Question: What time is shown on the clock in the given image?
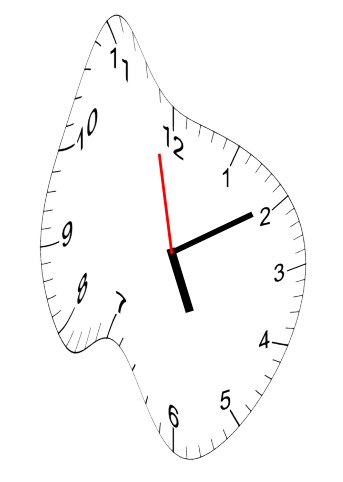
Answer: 05:09:58